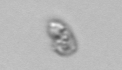
Label: Amoeba